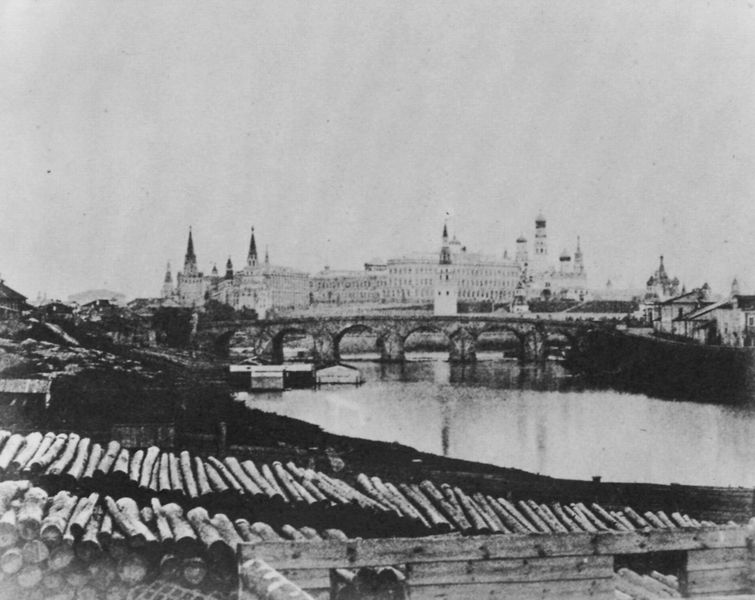
Titel: Der Kreml von der Moskwa aus
Künstler: Russischer Photograph
Standort: London
Institution: Royal Photographic Society of Great Britain
Schlagwörter: himmel, wasser, weiß, baumstämme, fluss, landschaft, stadt, ufer, fenster, grau, hintergrund, holz, pfeiler, schwarz, vordergrund, dach, gebäude, schloss, architektur, stein, horizont, häuser, spiegelung, brücke, gewässer, kirche, wellen, ansicht, bogen, fassade, ort, russland, hafen, joche, böschung, holzstämme, stämme, bretter, skyline, foto, fotografie, kirchen, photographie, bögen, türme, kreml, palast, festung, gefälle, schwarzweiß, moskau, photo, stapel, geschosse, stockwerke, aufnahme, hölzer, bauten, grai